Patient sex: M
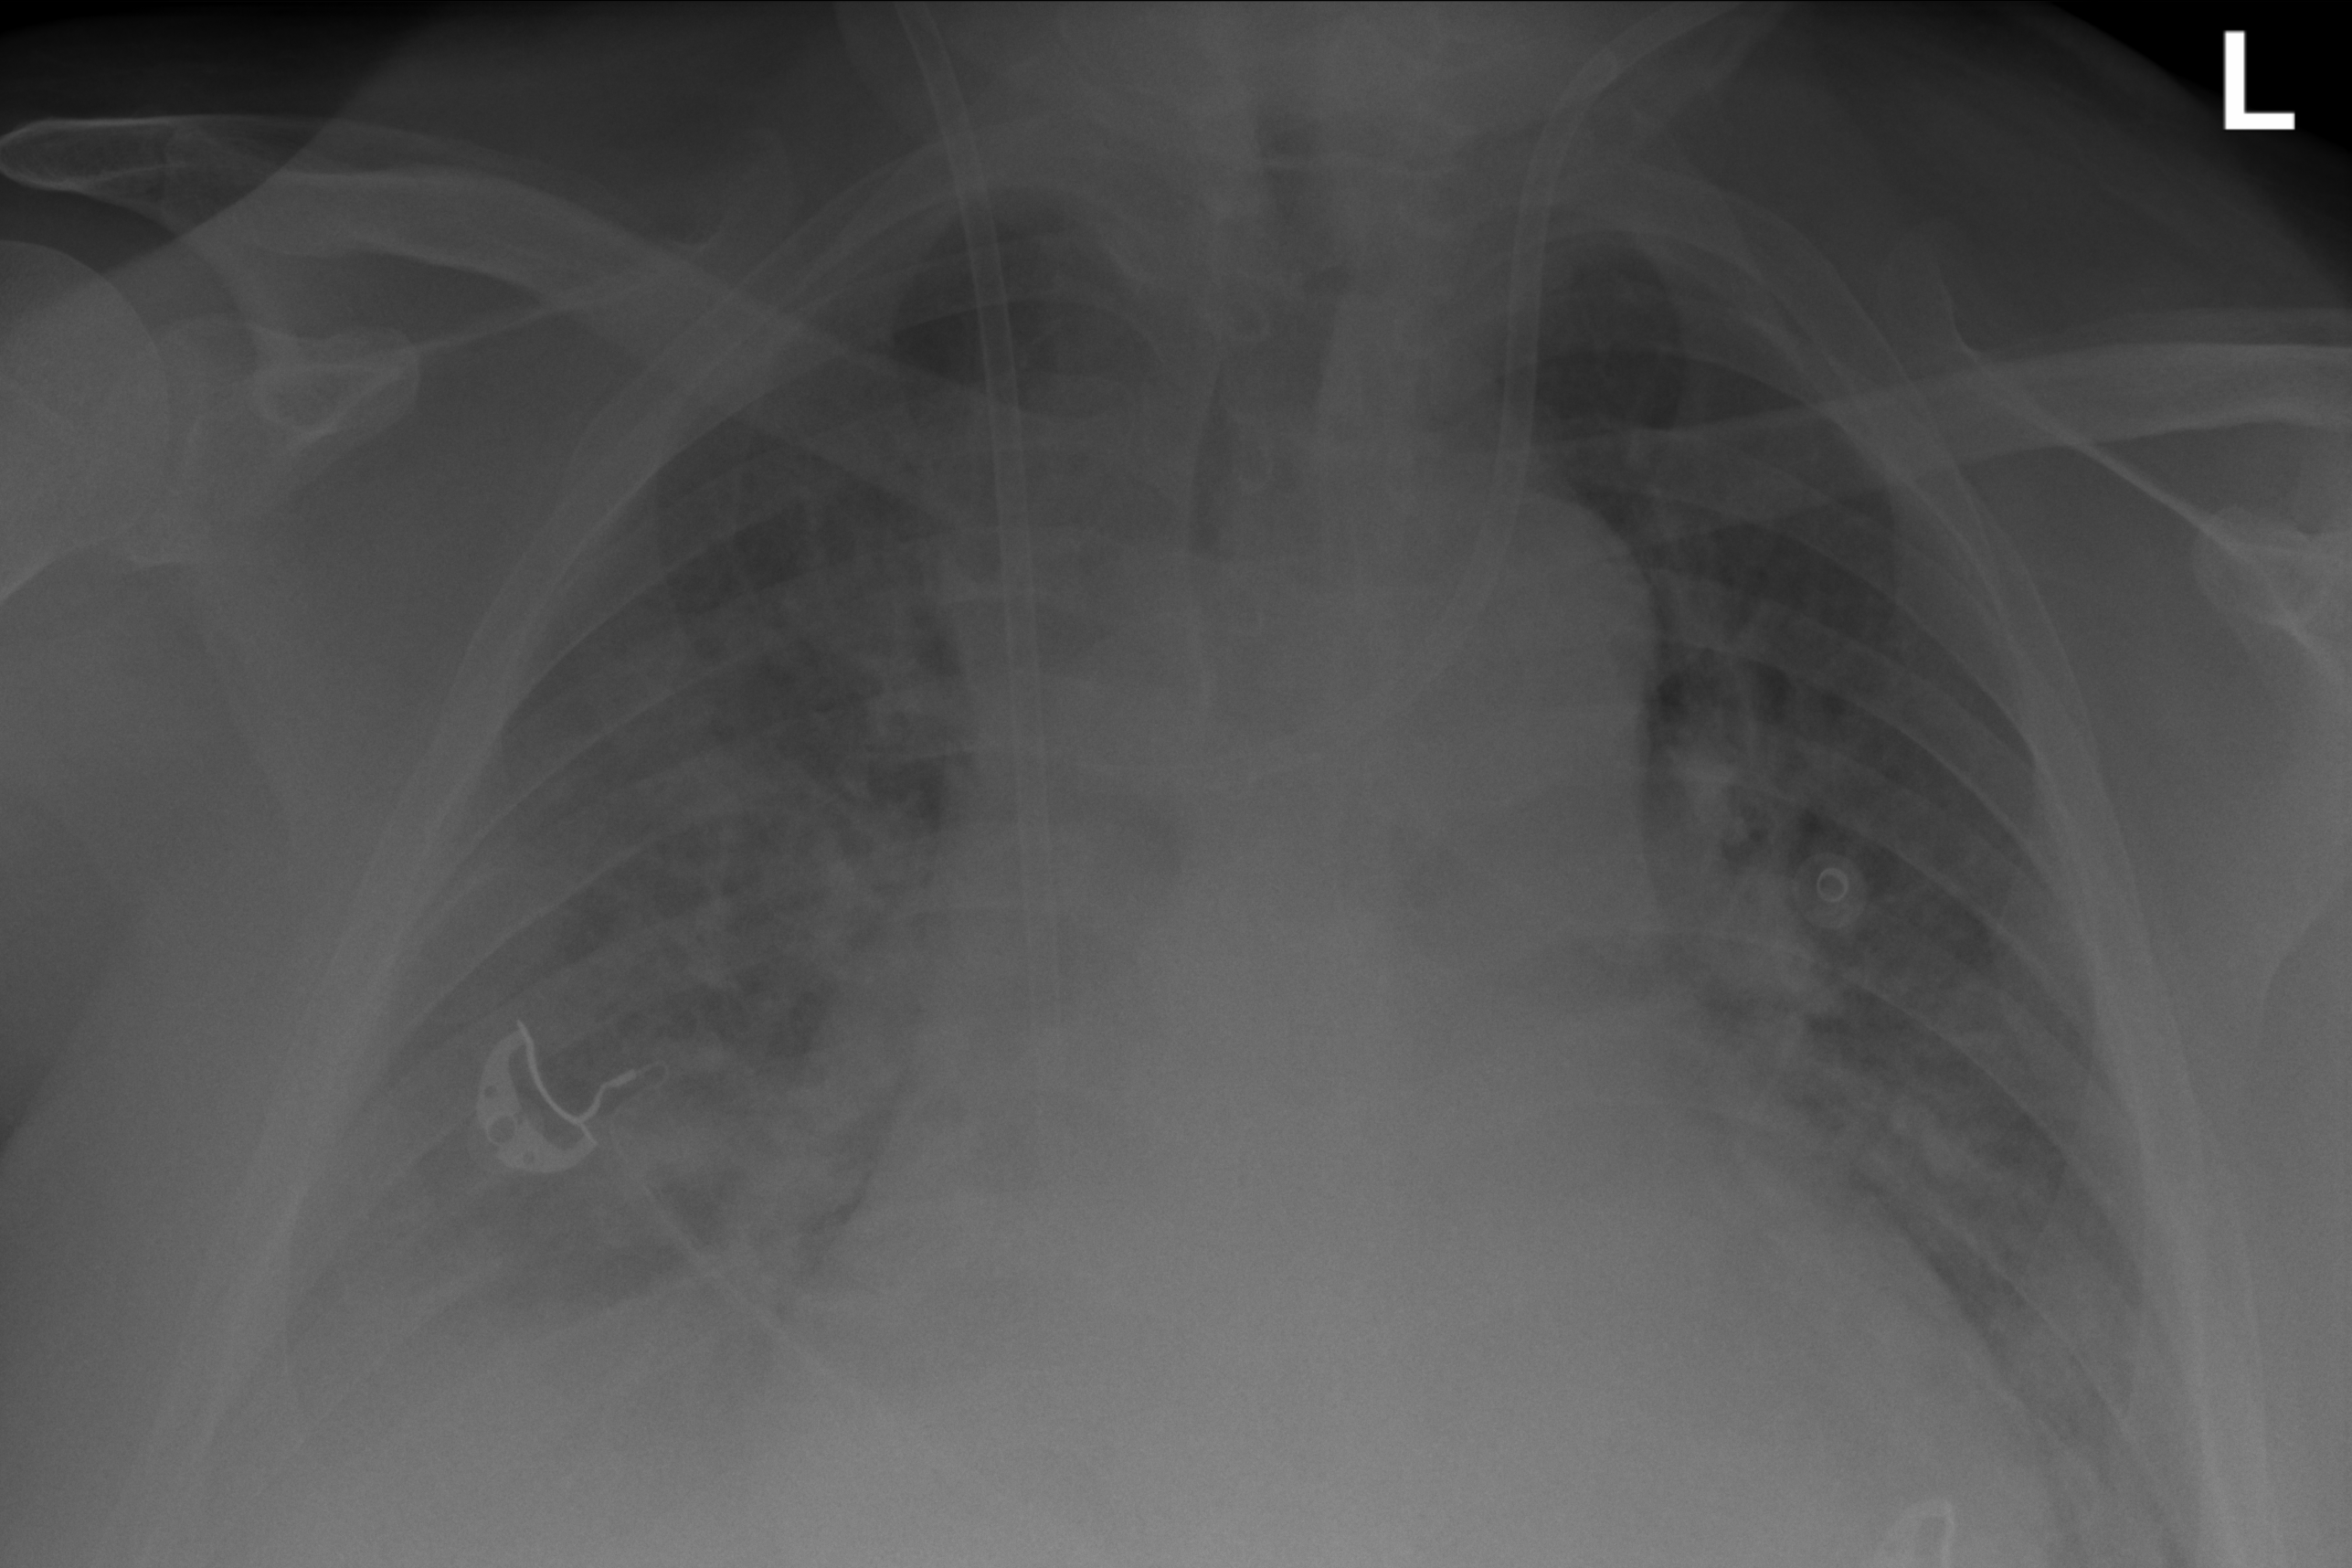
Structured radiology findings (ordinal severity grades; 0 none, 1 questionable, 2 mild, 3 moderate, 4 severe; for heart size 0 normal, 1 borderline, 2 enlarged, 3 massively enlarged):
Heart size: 3
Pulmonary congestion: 3
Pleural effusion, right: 3
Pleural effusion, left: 2
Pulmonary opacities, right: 1
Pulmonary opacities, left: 1
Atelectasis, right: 3
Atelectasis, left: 2